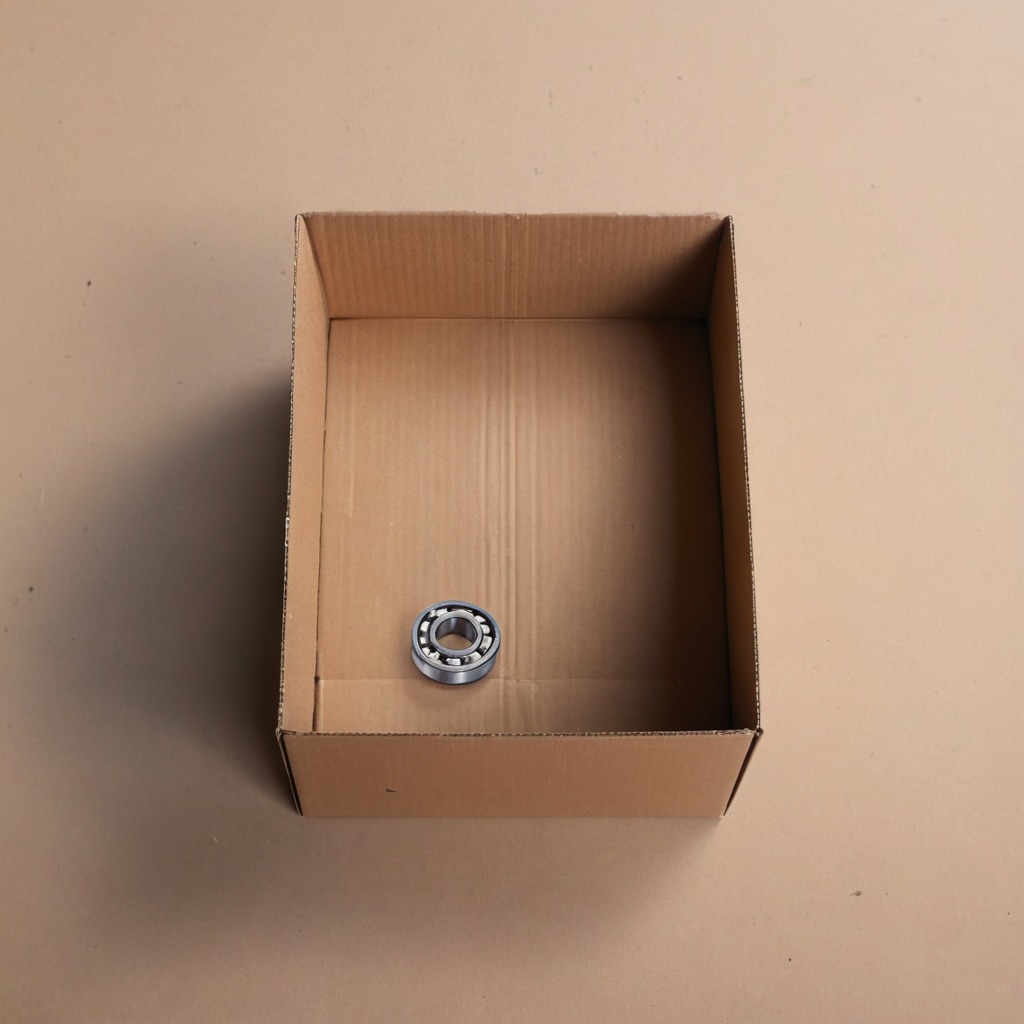
A metal ball bearing is lying on a cardboard box surface in an outdoor workshop during daytime bright natural light soft shadows slightly creased but